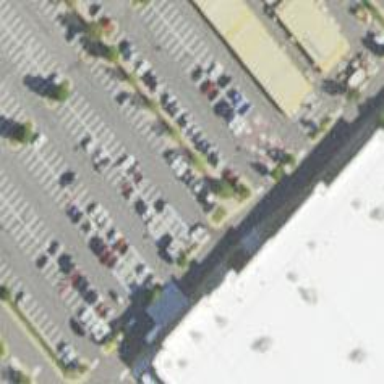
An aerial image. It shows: Parking space is available.